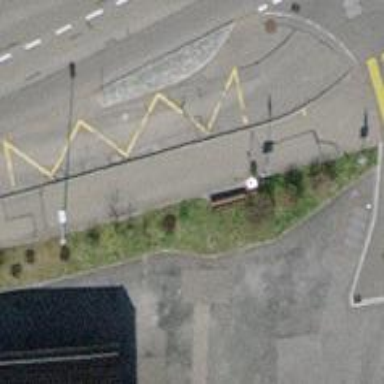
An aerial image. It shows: Platform for public transport. The platform is located by the road.